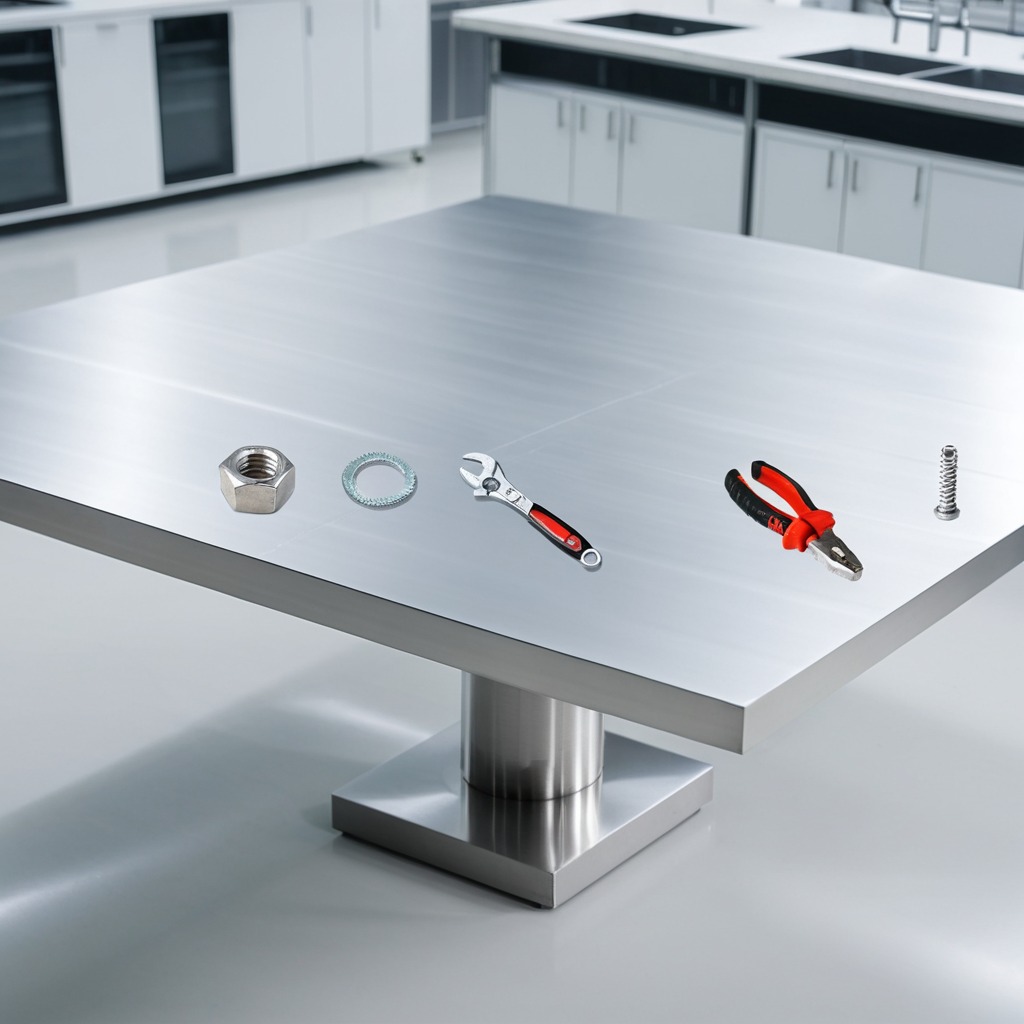
A flat metal washer, pliers, coiled metal spring, metal nut, and wrench are lying on the stainless steel table.